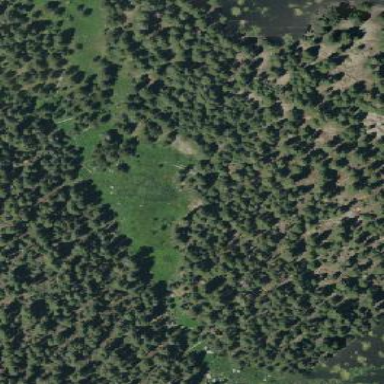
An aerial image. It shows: Beautiful meadow.